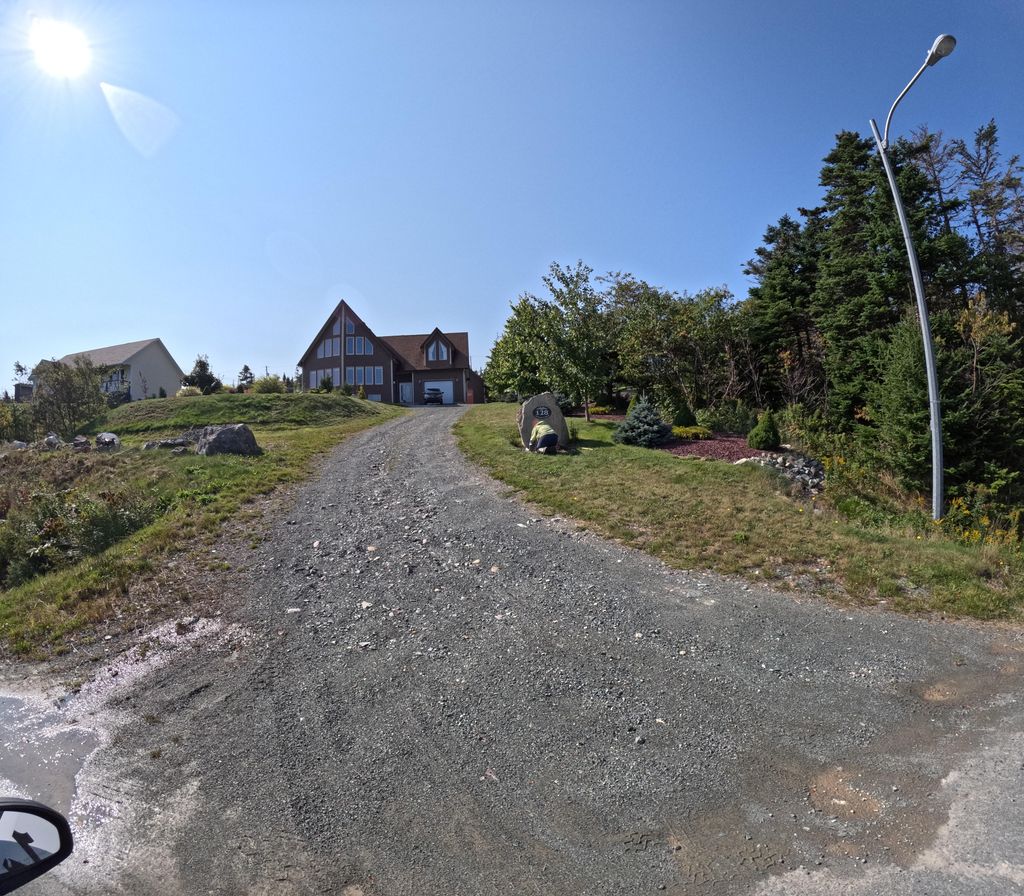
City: st_johns